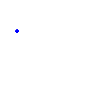
Particle: kaon